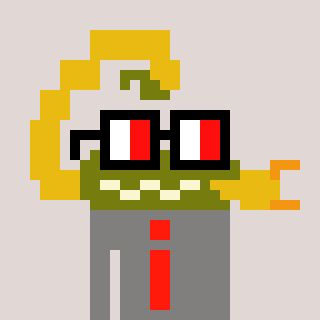
a pixel art character with square glasses with black frames and red eyes, a scorpion-shaped head and a bluegrey-colored body on a warm background